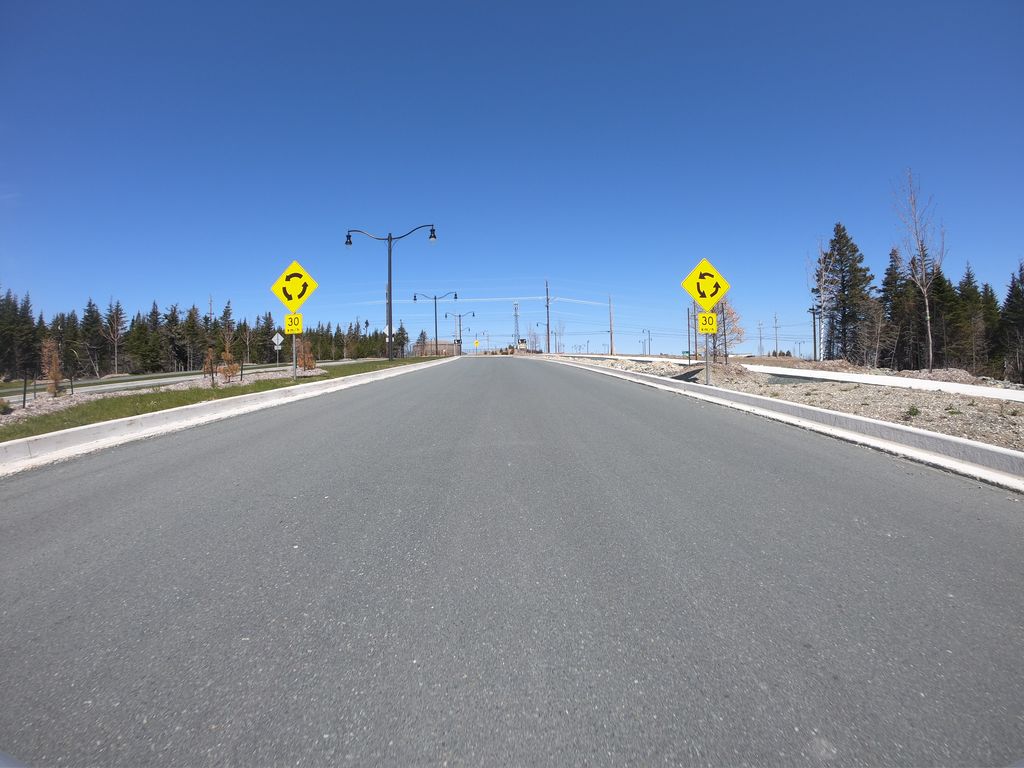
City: st_johns